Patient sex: F
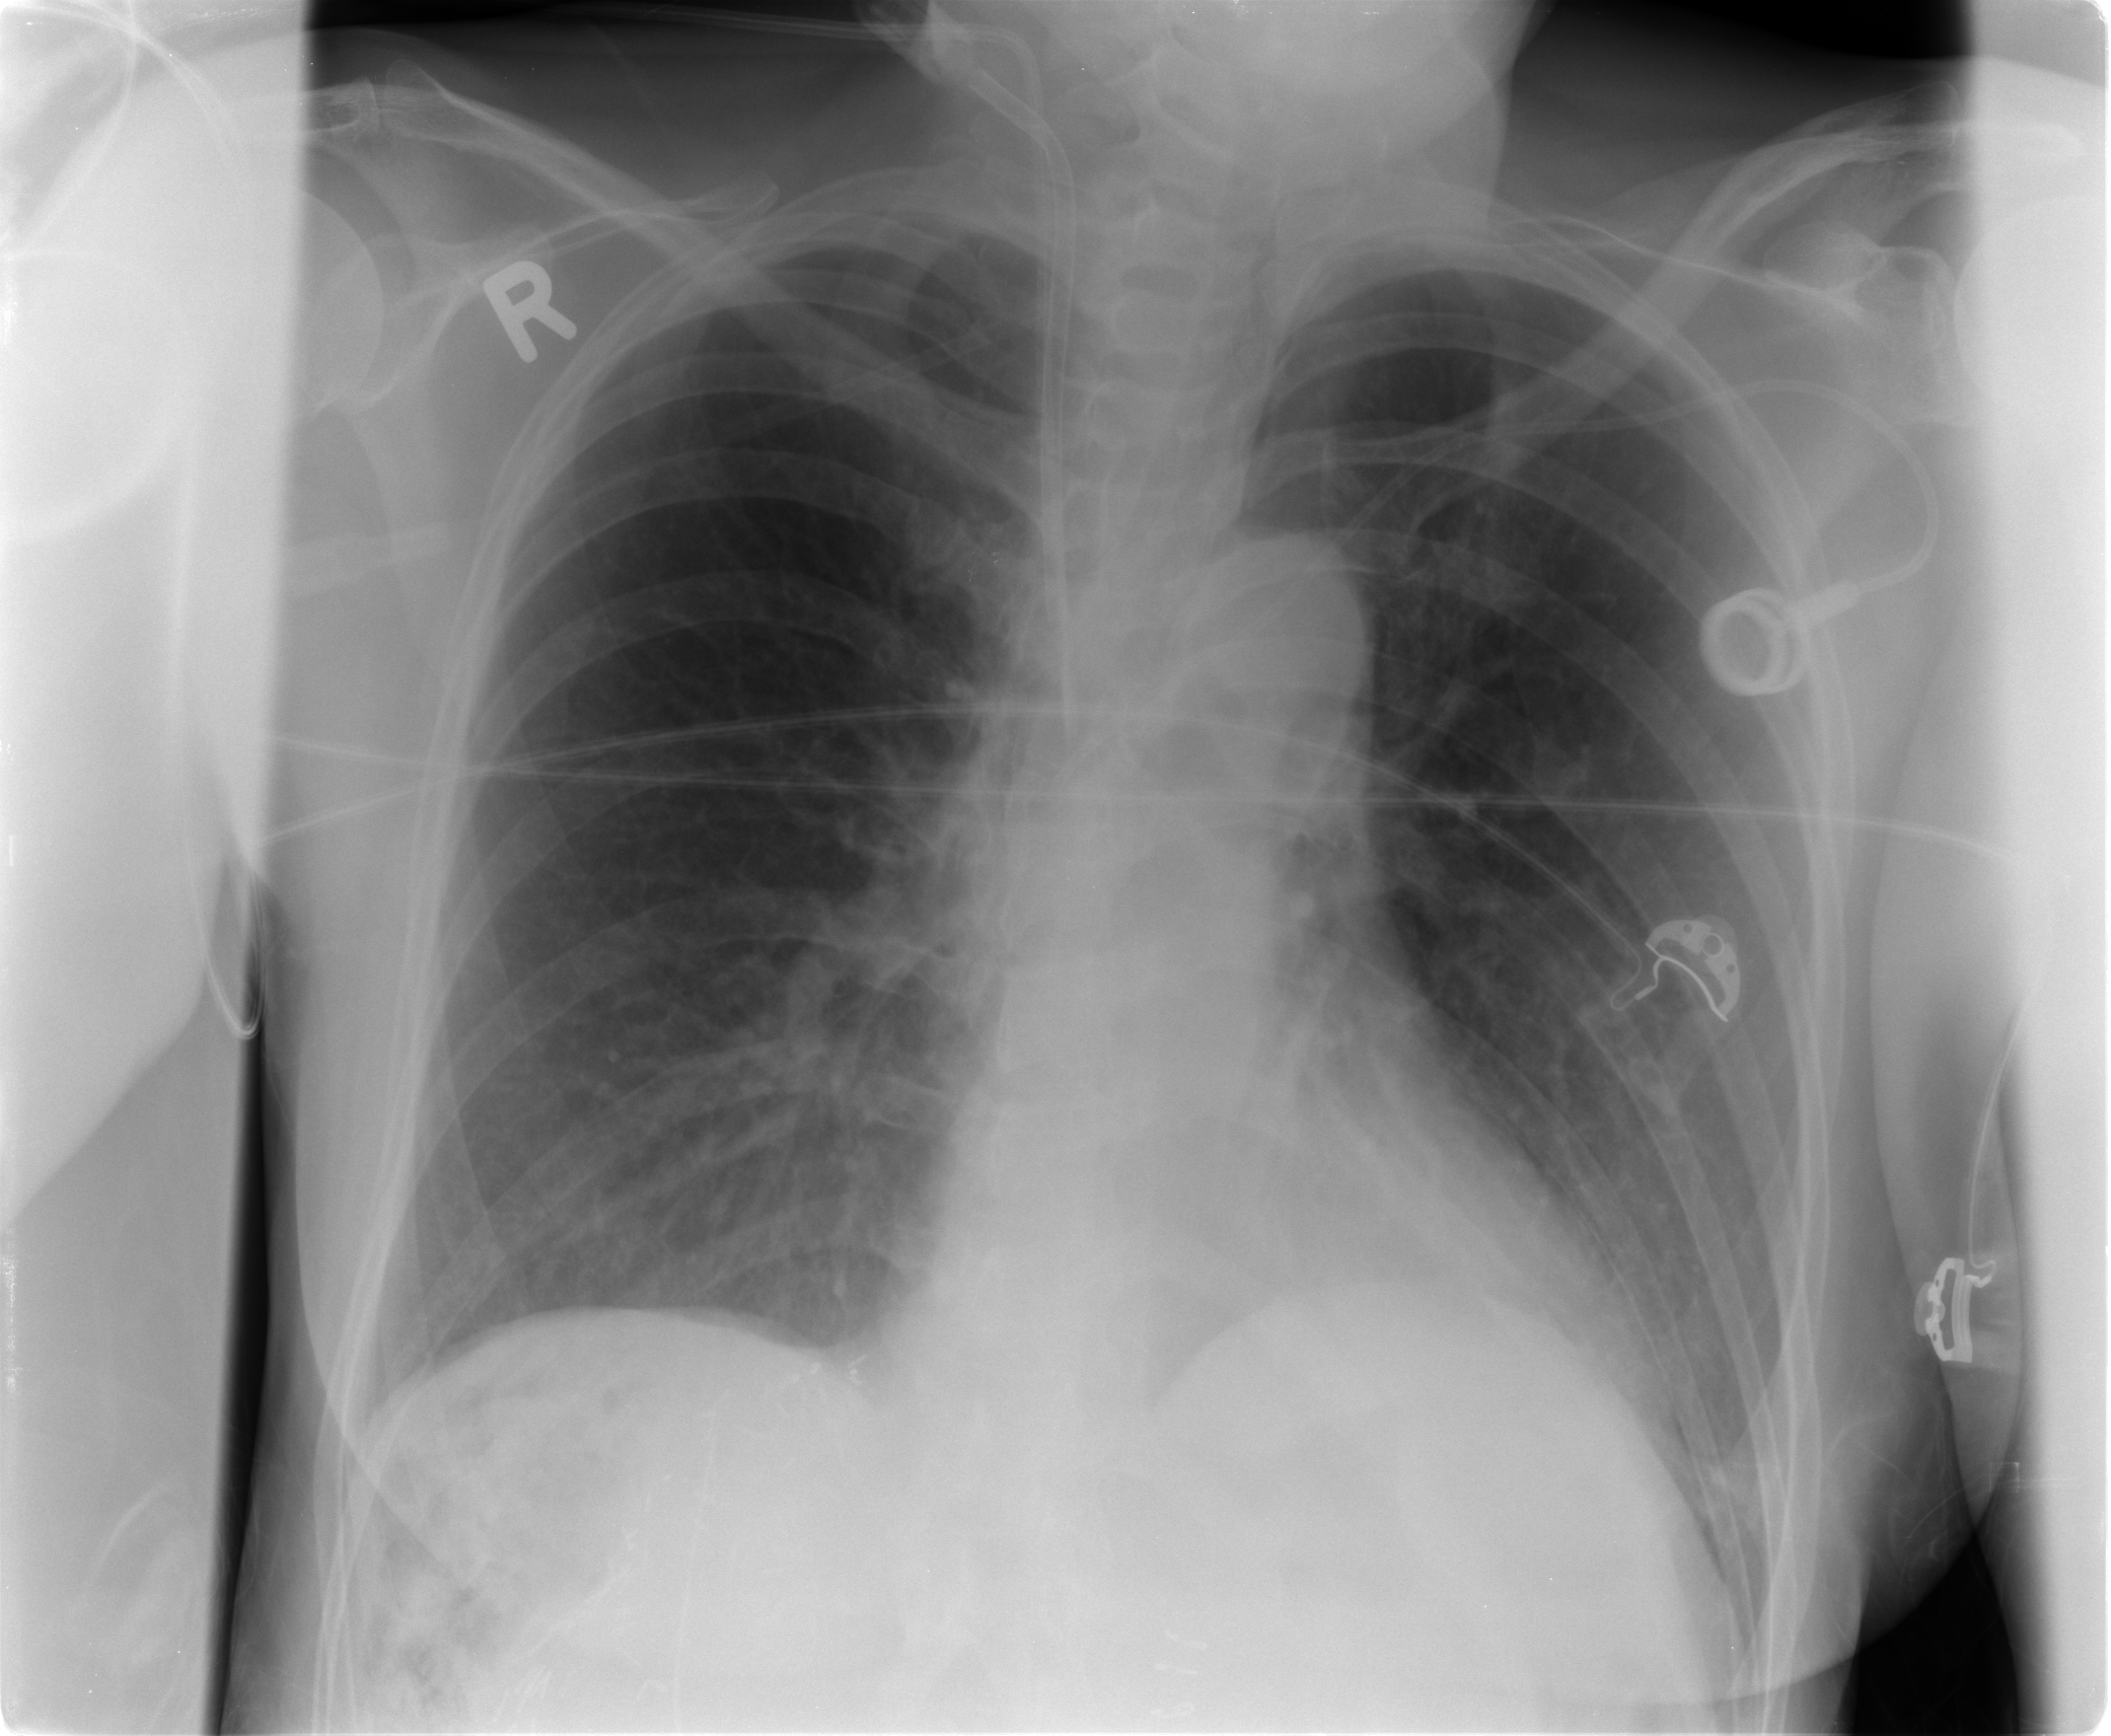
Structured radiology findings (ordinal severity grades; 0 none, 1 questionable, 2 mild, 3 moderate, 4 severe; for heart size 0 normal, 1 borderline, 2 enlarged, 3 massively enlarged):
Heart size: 0
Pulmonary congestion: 0
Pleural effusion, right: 0
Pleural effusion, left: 0
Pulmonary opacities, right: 0
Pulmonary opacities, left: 0
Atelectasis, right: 2
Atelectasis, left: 2